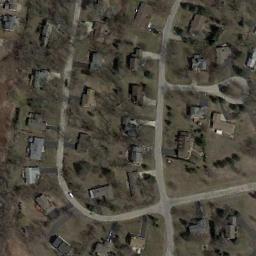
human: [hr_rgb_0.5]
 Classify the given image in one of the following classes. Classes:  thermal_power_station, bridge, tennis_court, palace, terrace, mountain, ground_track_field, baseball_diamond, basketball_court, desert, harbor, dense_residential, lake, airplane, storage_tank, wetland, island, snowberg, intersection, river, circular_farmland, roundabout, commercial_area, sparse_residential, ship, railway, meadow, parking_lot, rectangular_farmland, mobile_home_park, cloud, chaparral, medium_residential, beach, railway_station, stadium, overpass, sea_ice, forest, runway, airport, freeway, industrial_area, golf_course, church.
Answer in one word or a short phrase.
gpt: medium_residential